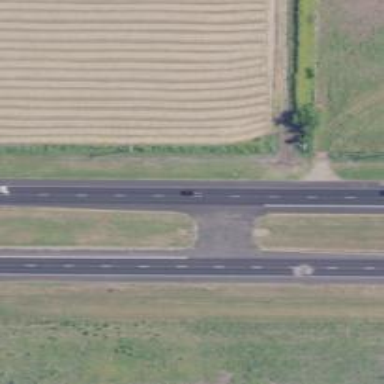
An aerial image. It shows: Asphalt trunk link road.